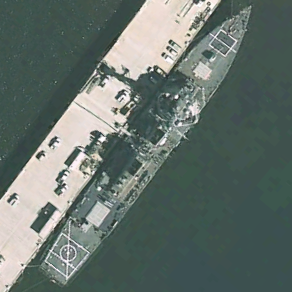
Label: destroyer